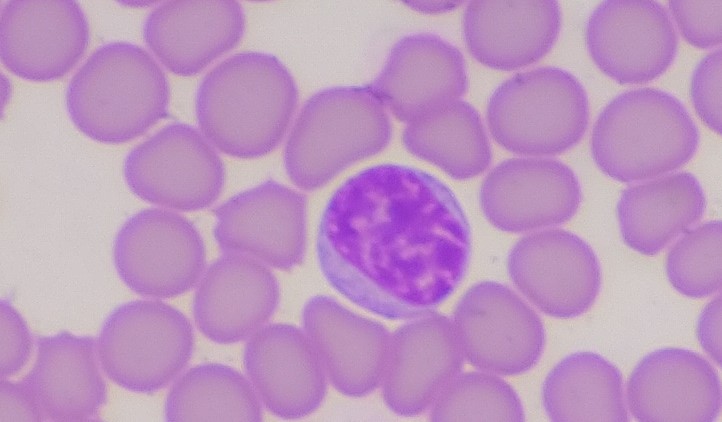
White blood cell type: Lymphocyte